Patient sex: M
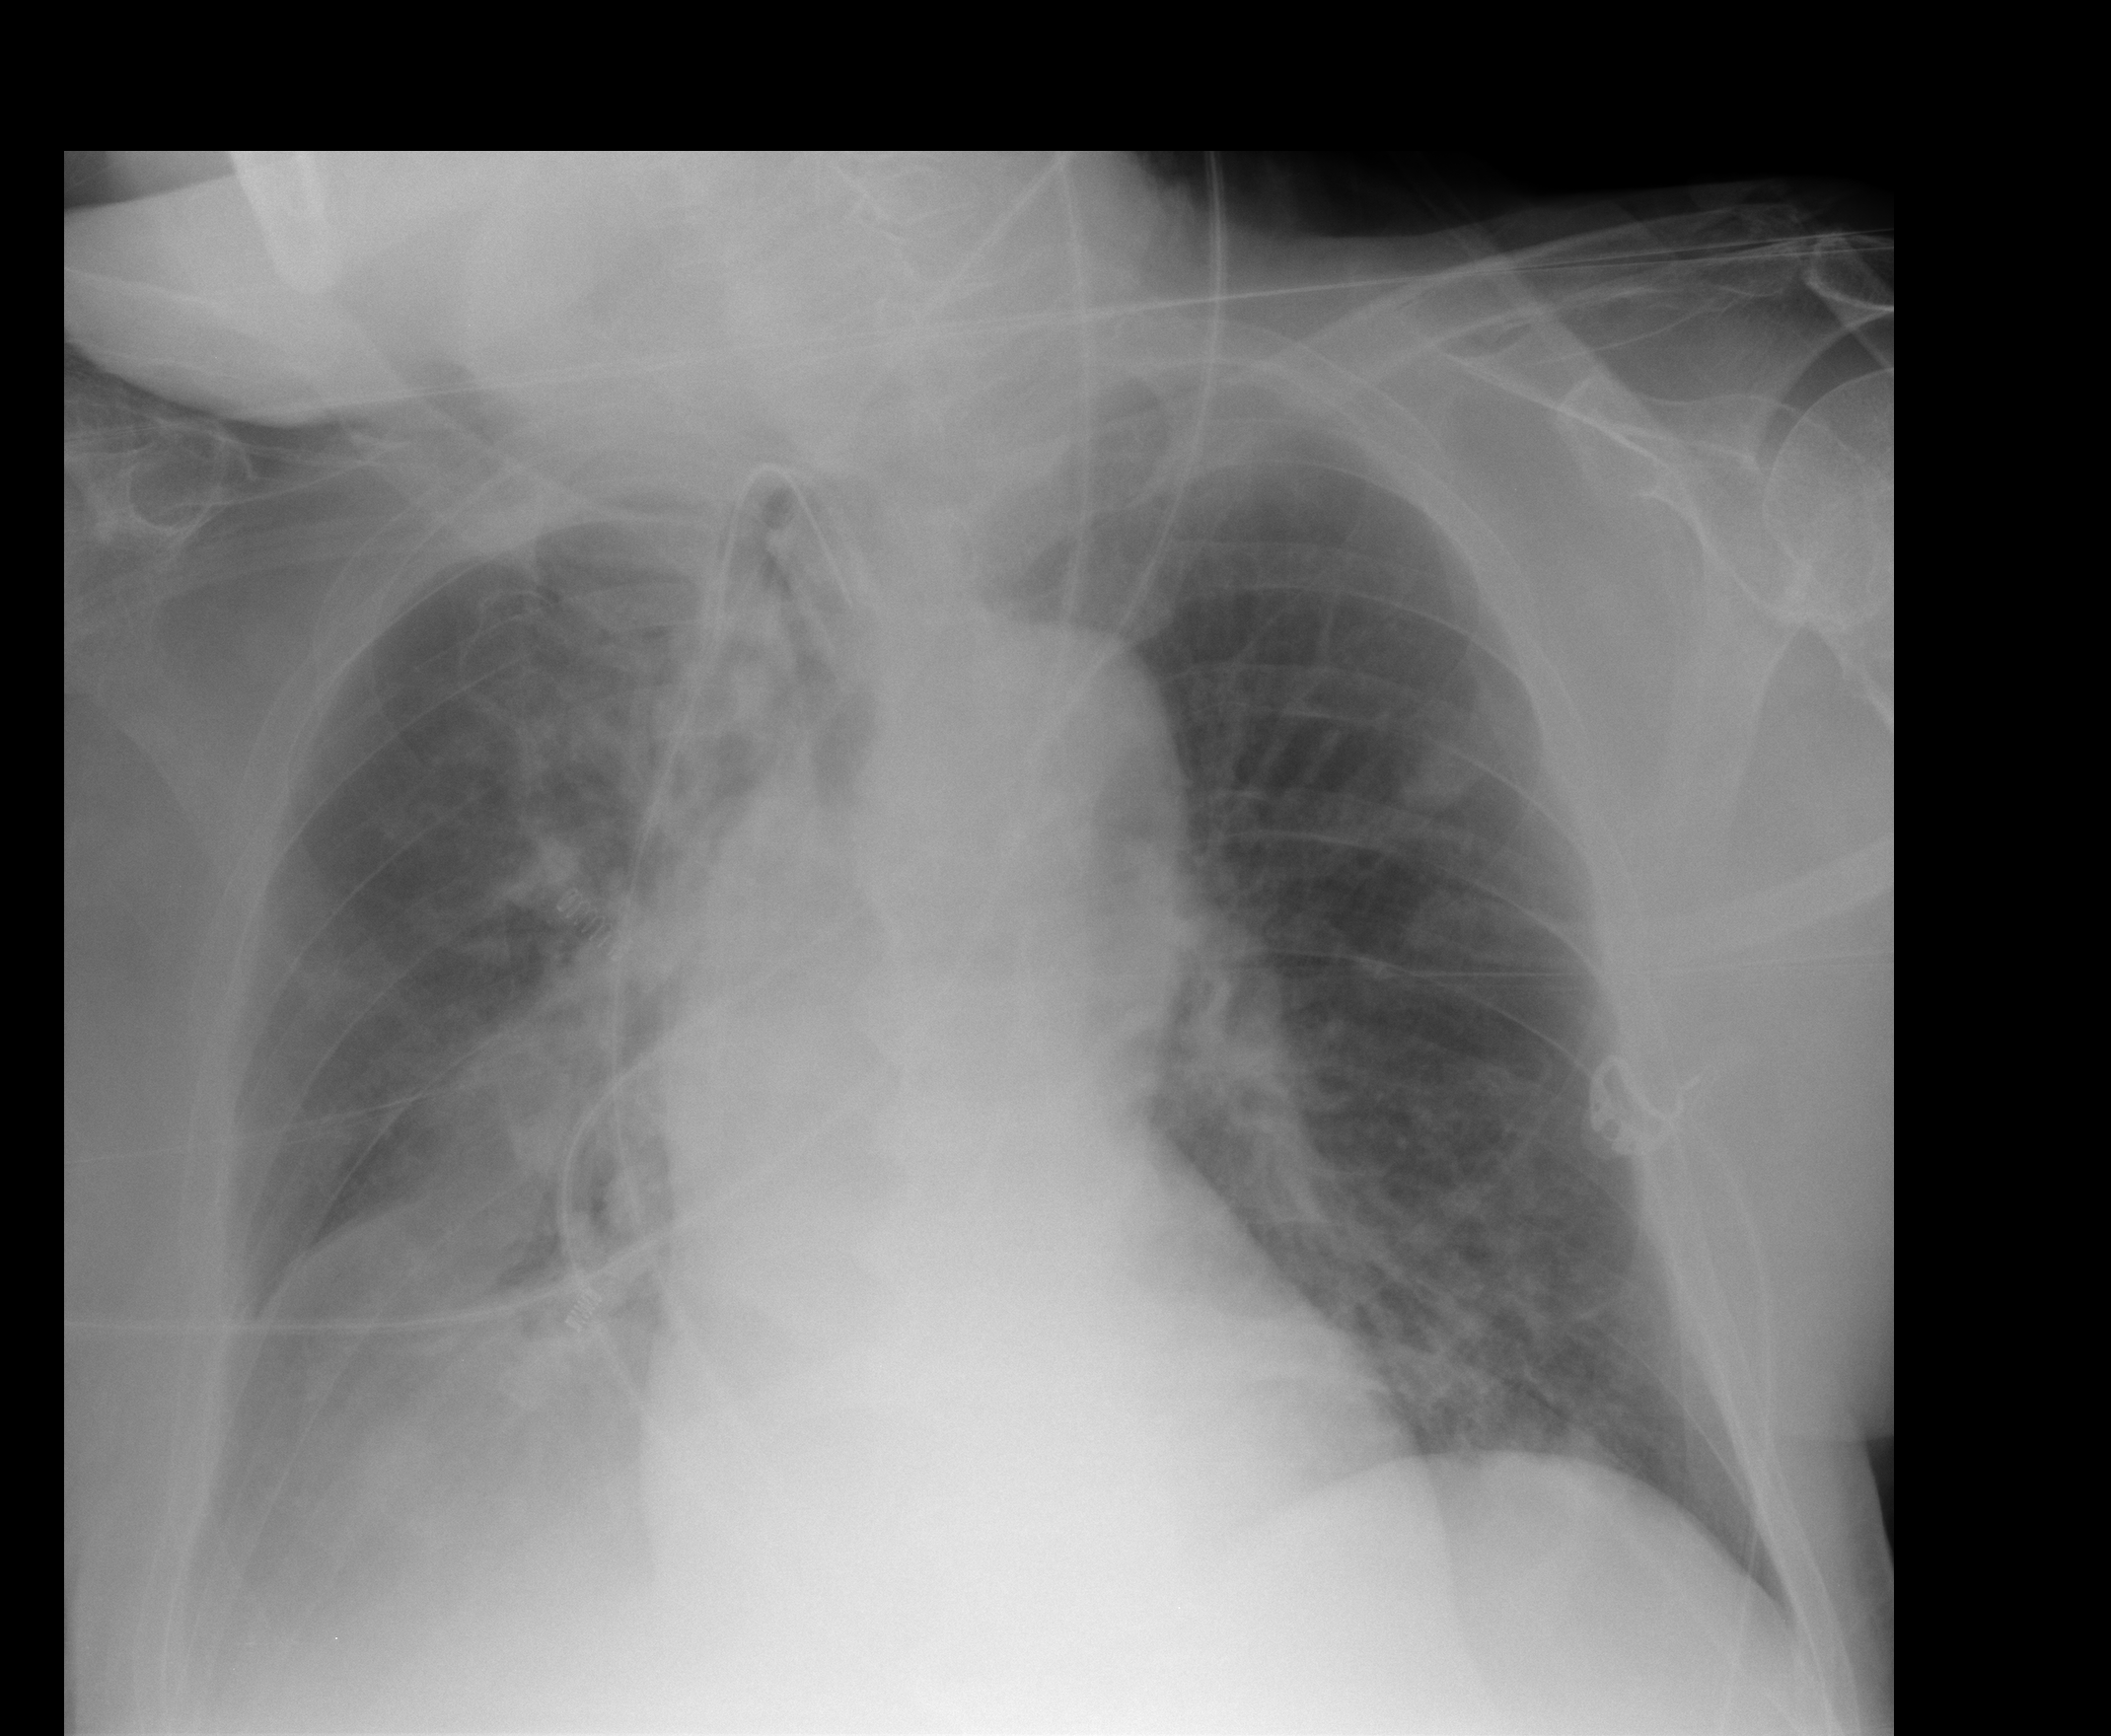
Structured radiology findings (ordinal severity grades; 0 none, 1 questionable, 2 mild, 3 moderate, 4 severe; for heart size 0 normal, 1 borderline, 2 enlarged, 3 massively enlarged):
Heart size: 1
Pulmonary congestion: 2
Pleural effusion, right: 2
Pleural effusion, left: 0
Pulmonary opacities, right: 3
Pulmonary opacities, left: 2
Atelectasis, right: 3
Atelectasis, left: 2